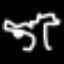
Label: palm tree